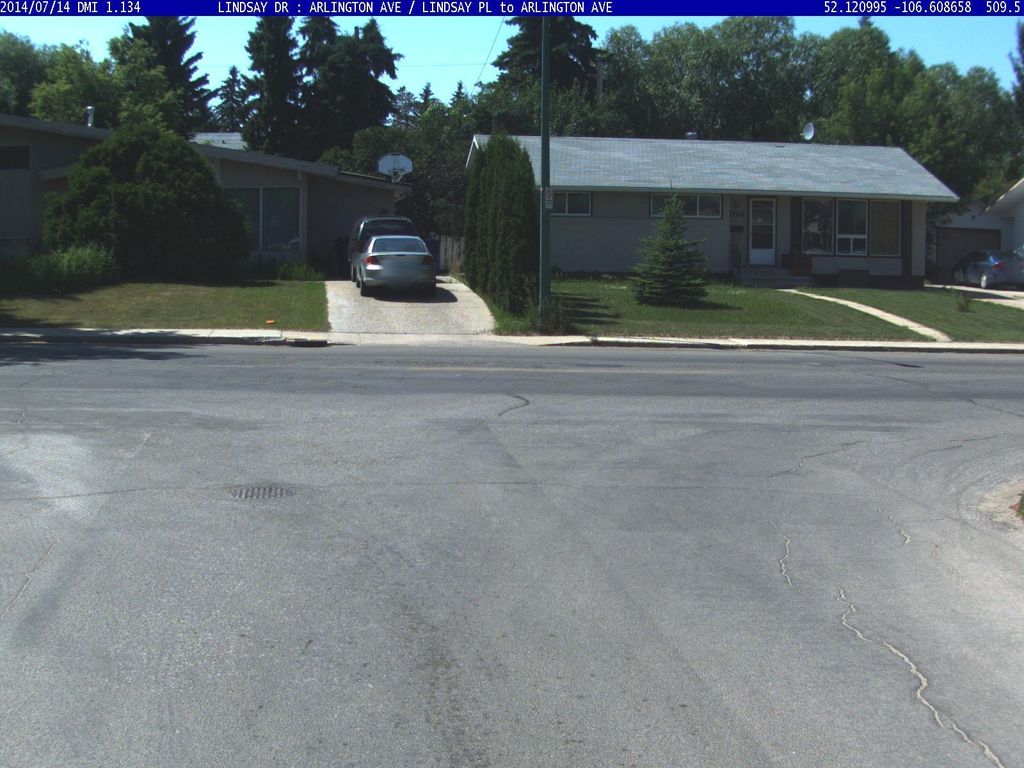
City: saskatoon